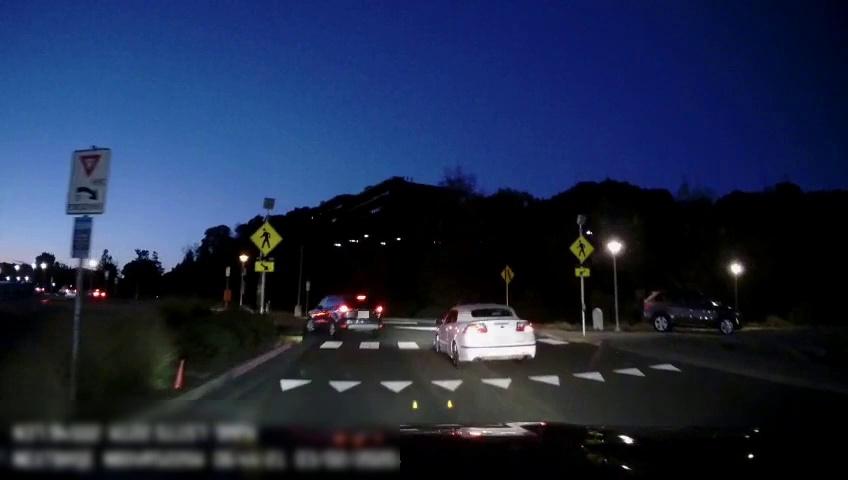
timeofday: Night
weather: Other
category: Drivable Space
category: Vehicles | Car
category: Vehicles | Car
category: Vehicles | Car
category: Vehicles | SUV
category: Vehicles | Car
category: Traffic | Signs
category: Traffic | Signs
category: Traffic | Signs
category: Traffic | Signs
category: Traffic | Signs
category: Traffic | Signs
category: Traffic | Signs